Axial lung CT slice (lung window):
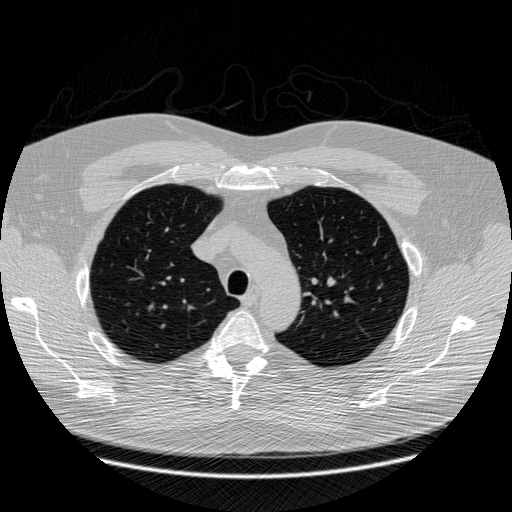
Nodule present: no